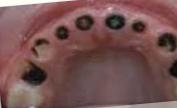
Condition: Caries